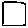
Label: square